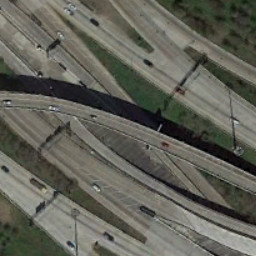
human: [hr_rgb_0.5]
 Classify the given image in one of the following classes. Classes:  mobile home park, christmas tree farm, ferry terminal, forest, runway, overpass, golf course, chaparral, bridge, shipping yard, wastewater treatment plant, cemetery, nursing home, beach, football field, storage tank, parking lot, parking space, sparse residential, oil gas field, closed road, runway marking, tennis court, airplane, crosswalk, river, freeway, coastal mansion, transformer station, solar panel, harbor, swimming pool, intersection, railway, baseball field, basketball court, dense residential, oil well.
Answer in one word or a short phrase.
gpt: overpass